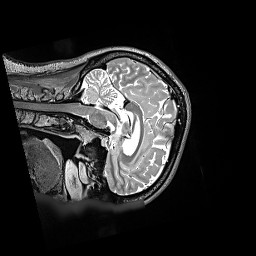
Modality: T2w
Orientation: sagittal
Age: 47
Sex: female